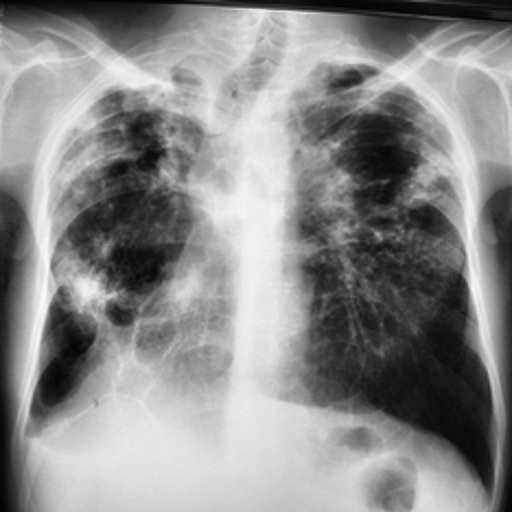
Finding: TUBERCULOSIS